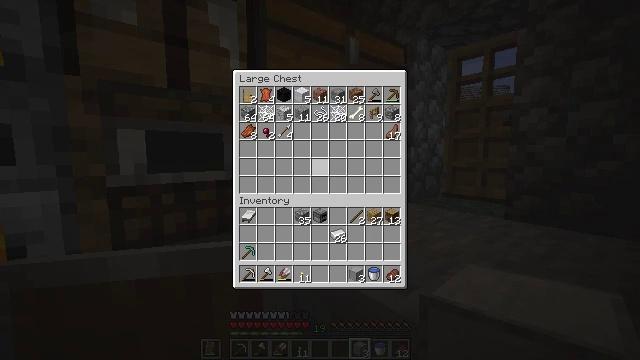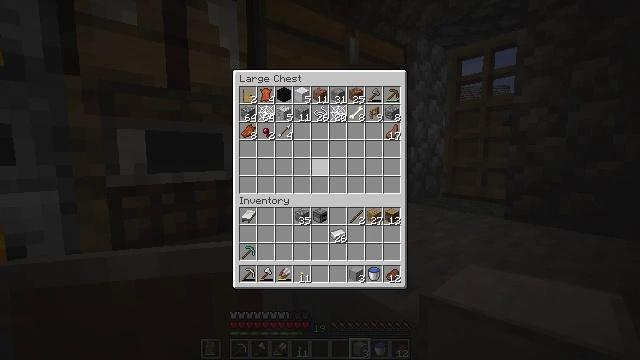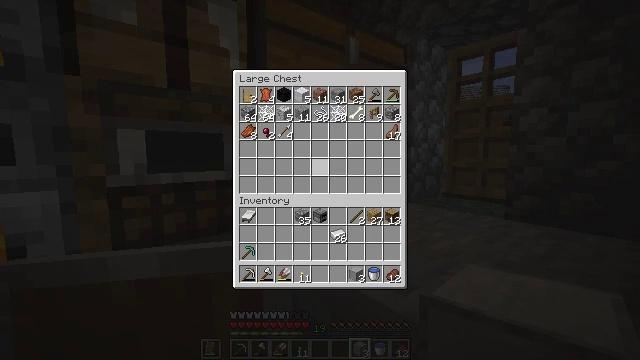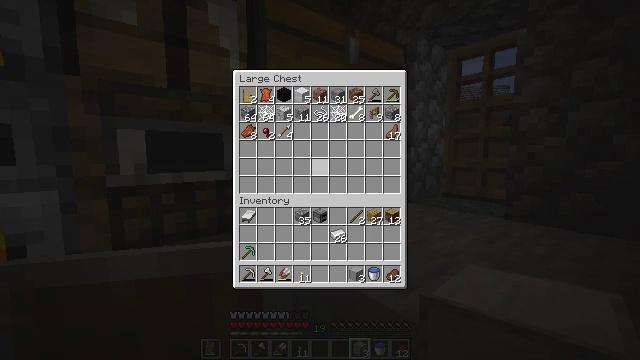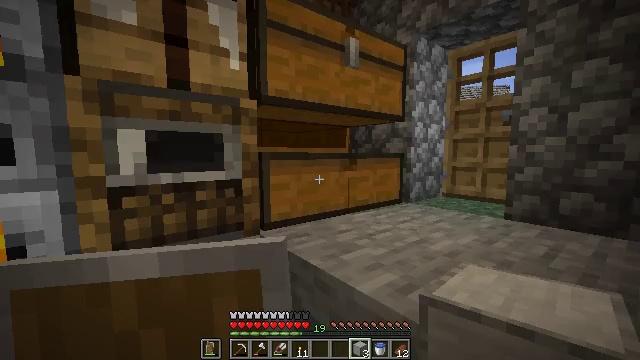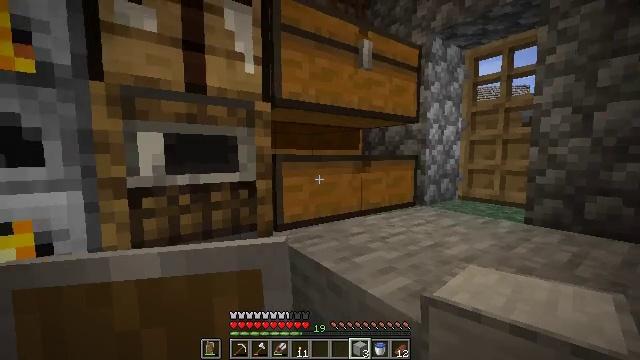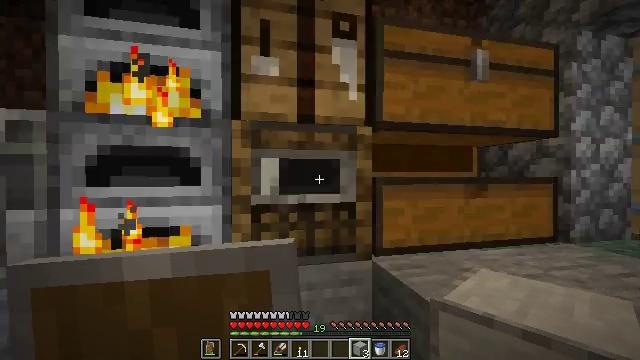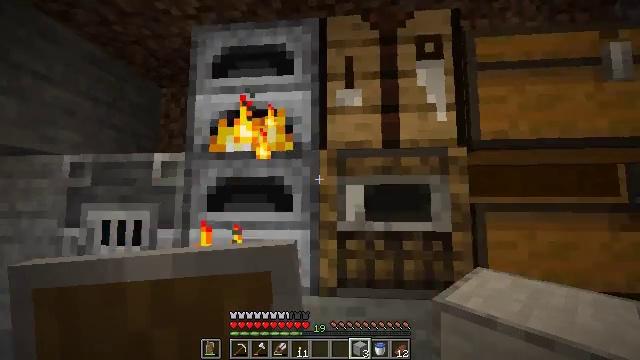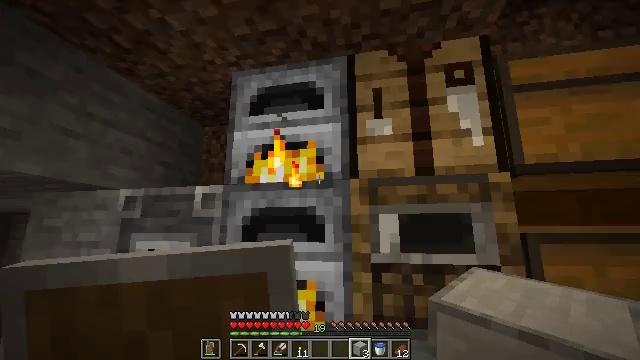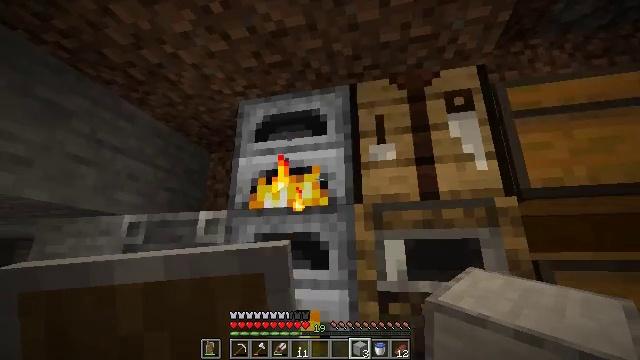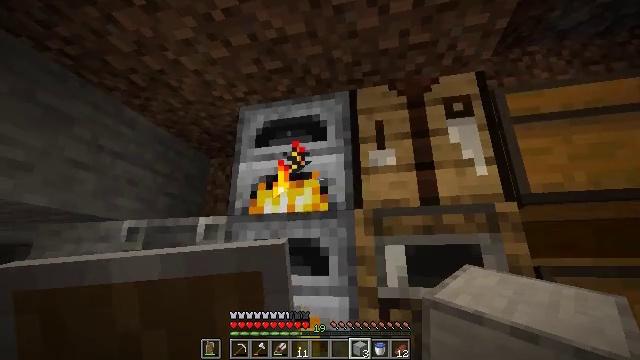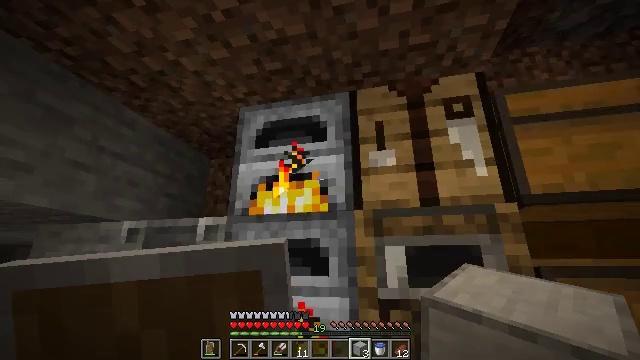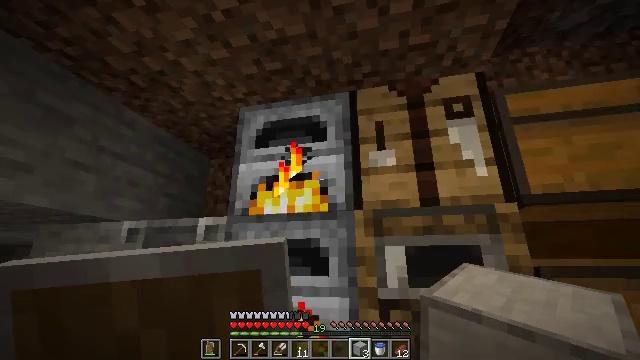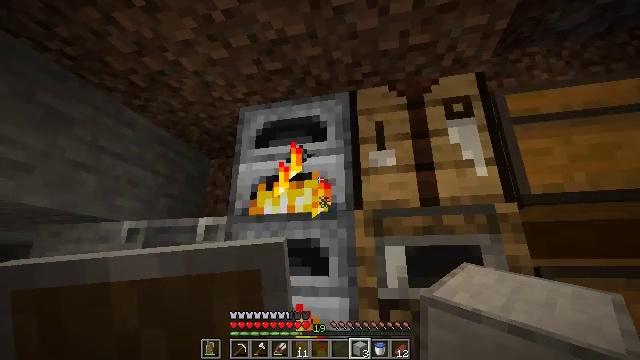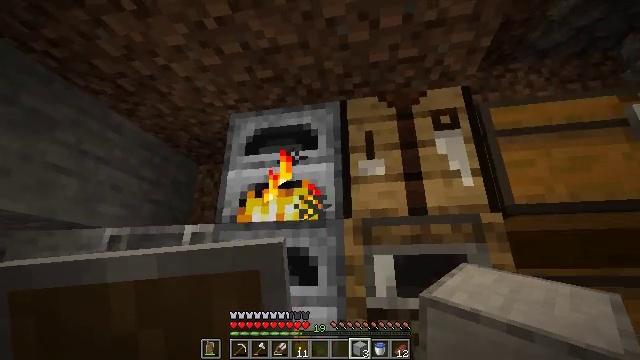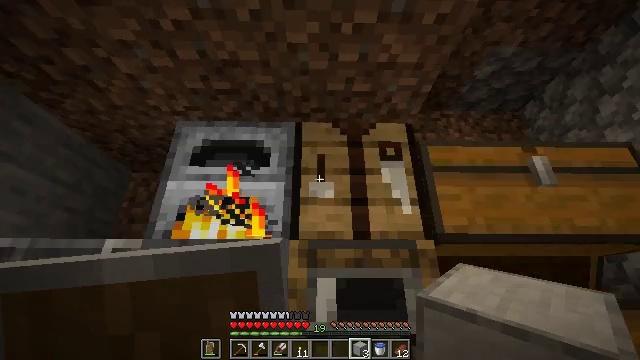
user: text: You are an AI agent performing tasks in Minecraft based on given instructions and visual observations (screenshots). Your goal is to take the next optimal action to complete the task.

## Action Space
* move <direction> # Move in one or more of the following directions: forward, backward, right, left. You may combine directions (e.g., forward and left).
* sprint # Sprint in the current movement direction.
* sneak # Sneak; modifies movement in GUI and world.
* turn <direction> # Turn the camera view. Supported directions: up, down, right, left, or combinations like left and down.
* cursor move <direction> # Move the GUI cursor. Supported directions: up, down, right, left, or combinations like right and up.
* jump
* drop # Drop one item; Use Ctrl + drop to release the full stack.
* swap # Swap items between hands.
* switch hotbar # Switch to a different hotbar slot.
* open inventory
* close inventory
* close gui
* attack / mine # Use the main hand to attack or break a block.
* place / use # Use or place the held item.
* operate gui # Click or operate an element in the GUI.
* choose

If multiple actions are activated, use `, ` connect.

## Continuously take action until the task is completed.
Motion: motion action
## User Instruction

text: Craft a blast furnace at the crafting table.
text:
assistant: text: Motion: no_op
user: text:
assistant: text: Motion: no_op
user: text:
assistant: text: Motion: no_op
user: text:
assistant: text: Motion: no_op
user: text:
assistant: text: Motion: turn left, close gui
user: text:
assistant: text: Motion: turn left and up
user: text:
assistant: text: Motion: turn left and up
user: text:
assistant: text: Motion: turn left and up
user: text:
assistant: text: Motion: turn up
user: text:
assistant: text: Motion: turn up
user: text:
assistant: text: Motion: no_op
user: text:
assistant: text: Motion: no_op
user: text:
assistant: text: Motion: no_op
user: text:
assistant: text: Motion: turn right and up
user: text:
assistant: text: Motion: turn right and up
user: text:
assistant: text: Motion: no_op
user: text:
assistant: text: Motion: no_op
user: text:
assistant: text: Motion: turn left and down
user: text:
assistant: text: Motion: turn left
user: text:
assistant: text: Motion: use / place
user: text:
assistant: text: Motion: use / place
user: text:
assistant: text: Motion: use / place
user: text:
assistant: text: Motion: no_op
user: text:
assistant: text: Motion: no_op
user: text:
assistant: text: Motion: open gui
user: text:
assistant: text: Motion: no_op
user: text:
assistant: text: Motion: no_op
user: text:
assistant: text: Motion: no_op
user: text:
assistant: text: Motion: no_op
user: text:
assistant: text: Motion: turn right and down, close gui